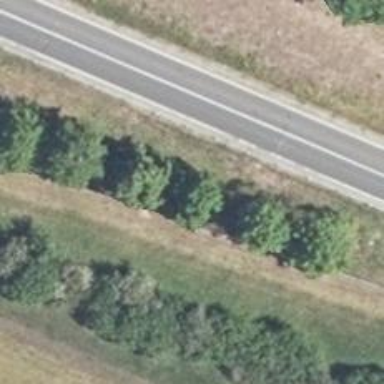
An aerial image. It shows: Avenue of deciduous broadleaved trees.